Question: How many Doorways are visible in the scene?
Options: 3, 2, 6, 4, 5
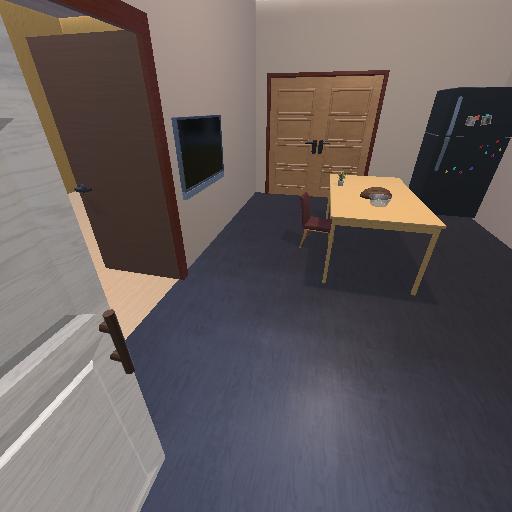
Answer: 3